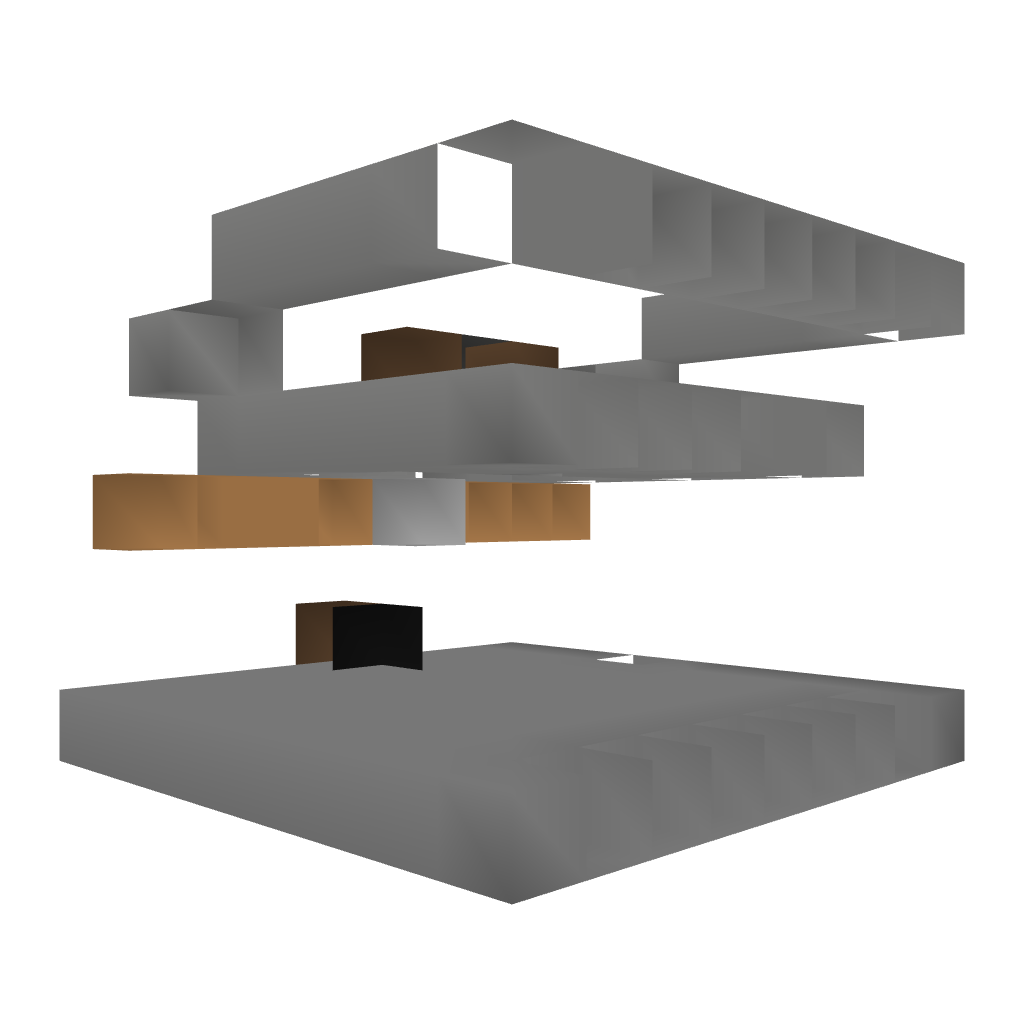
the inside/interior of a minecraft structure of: Drum Set